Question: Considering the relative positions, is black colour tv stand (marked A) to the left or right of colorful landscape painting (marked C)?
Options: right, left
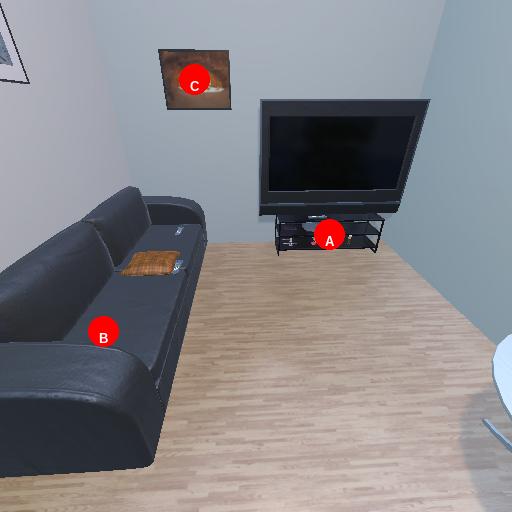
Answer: right